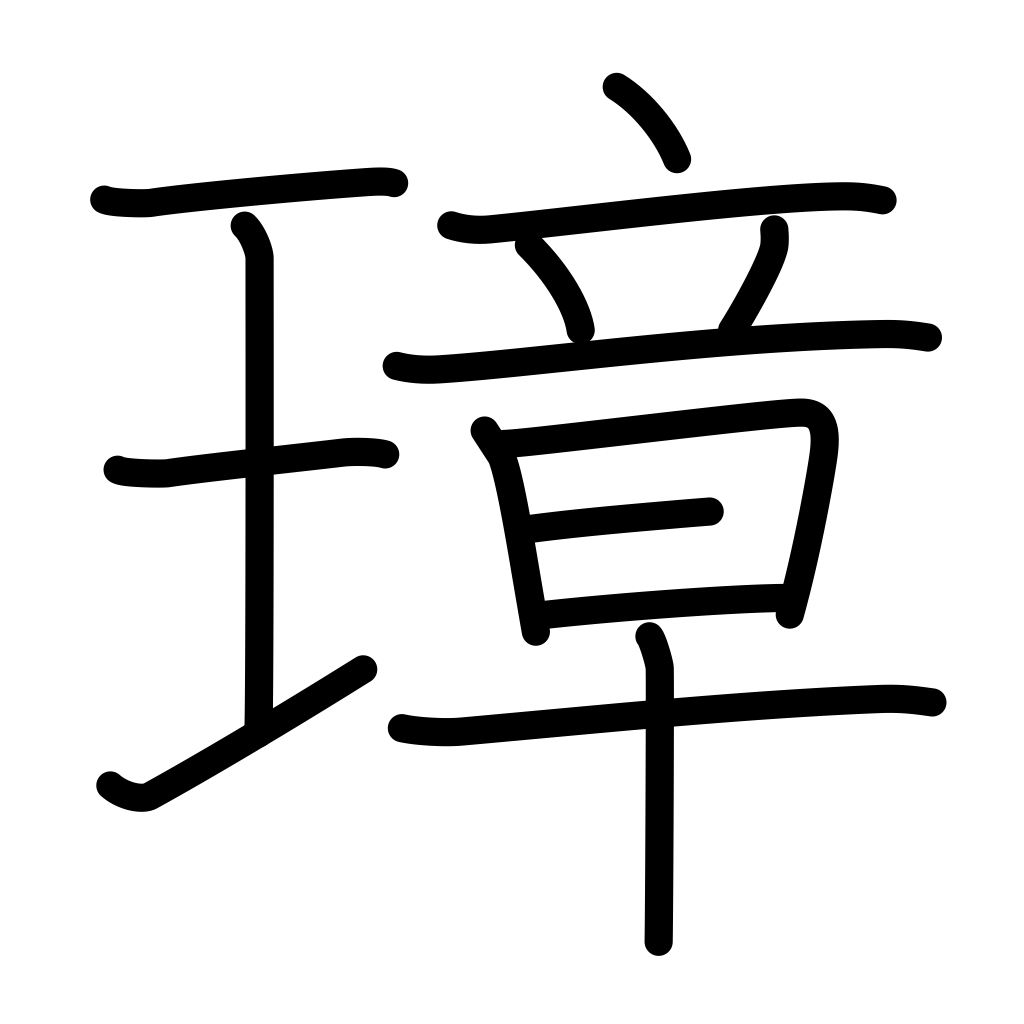
Meaning: ceremonial jeweled implement